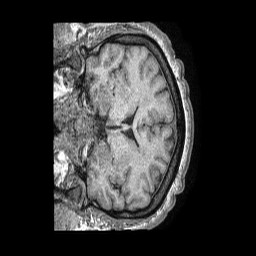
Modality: T1w
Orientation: coronal
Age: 47
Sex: female
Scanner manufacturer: philips
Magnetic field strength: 1.5 T
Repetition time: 0.007713 s
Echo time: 0.003573 s